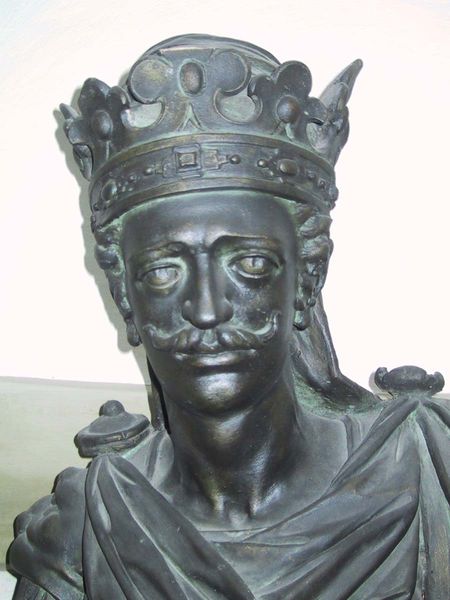
Titel: Männliche Terrakottafigur mit antikisierender Rüstung und Krone aus der Ahnenreihe des Hauses Habsburg
Künstler: Hans Reichle
Standort: Brixen, Bischöfliche Residenz (EU - I - Südtirol)
Schlagwörter: dunkel, kopf, mann, umhang, marmor, mund, nase, ohr, blick, bart, schnurrbart, augen, falten, gesicht, kleidung, stein, hals, portrait, porträt, figur, gewand, haare, mantel, stoff, augenbrauen, kinn, krone, lippen, skulptur, statue, könig, schnurbart, büste, finster, glanz, metall, bronze, plastik, schnauzbart, schnauzer, groß, herrscher, mudn, toga, mittelalter, antikisierend, kin, oberlippenbart, patina, gewandt, brat, metallguss, tunkia, fiebeln